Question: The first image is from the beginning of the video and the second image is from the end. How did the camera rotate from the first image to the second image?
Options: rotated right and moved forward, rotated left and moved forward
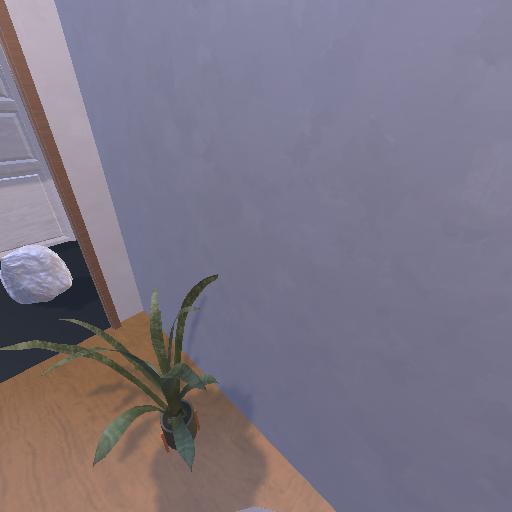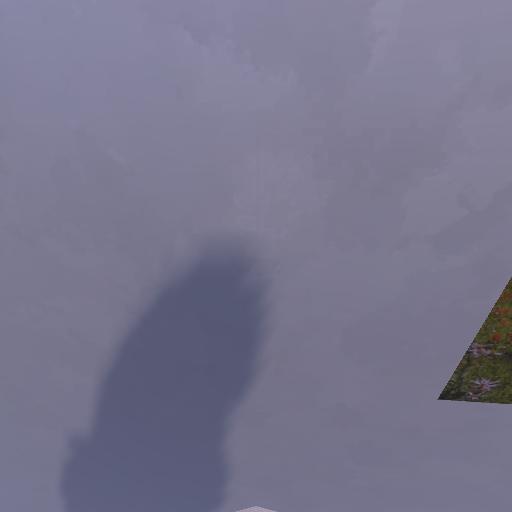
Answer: rotated right and moved forward